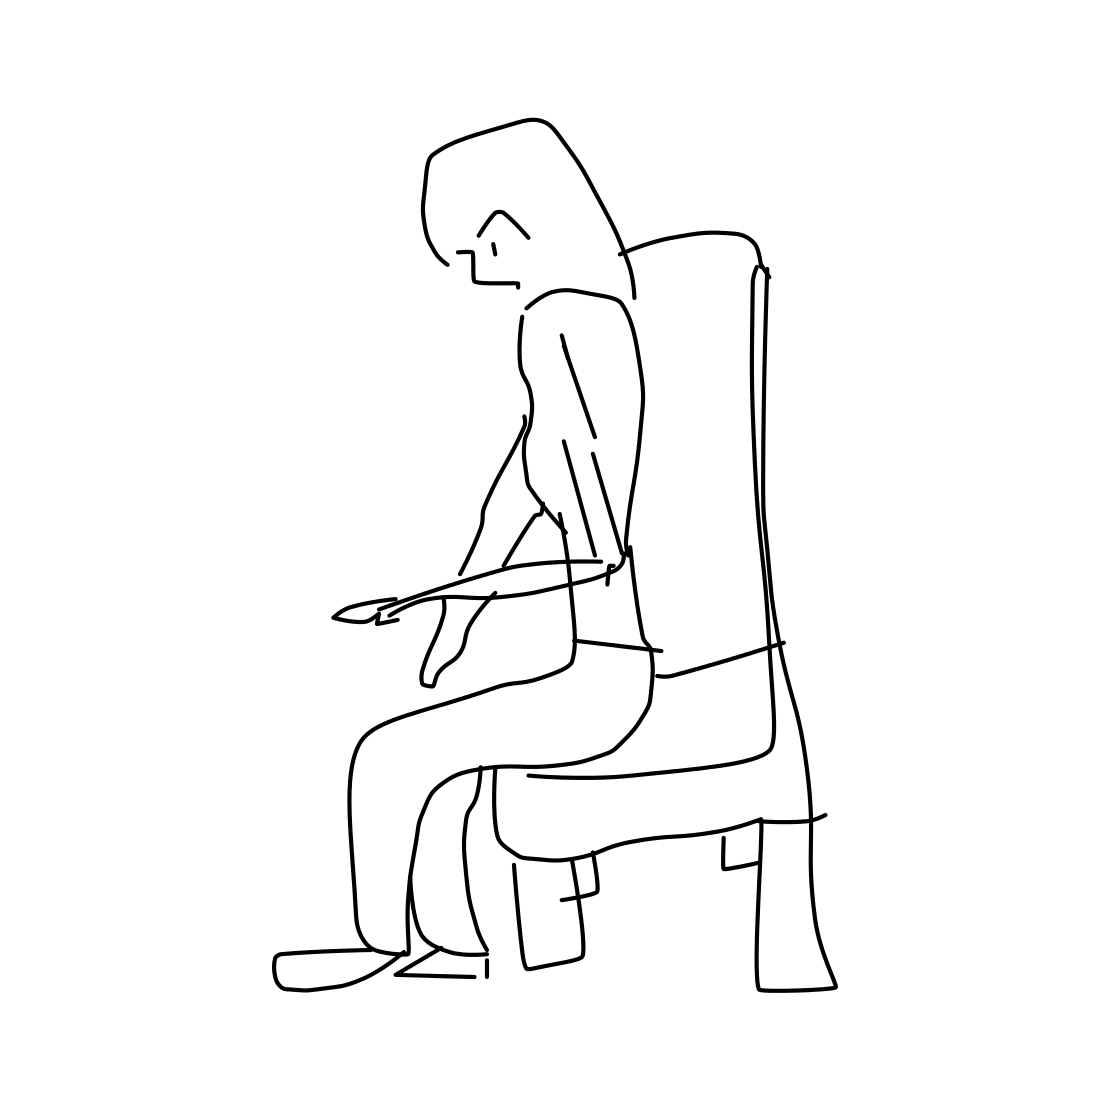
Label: person sitting